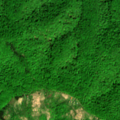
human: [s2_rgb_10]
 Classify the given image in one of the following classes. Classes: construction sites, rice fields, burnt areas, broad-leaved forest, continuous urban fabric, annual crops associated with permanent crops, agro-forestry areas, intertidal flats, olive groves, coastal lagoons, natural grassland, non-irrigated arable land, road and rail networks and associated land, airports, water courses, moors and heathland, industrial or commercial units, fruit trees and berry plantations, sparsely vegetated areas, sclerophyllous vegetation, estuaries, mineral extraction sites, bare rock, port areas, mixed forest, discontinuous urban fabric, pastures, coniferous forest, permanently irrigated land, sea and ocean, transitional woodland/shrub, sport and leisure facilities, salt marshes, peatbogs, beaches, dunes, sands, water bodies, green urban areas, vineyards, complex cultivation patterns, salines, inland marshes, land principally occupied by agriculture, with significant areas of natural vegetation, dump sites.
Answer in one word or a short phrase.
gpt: broad-leaved forest, transitional woodland/shrub